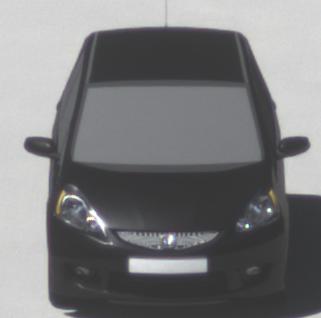
Make: Honda
Model: Jazz 1.2
Detailed model: Jazz (III) (11/08 - 04/11)
Model produced from: 2008/11
Model produced until: 2010/10
Doors: 5
Color: black
Road condition: dry road
Daytime: midday
Contrast: high contrast